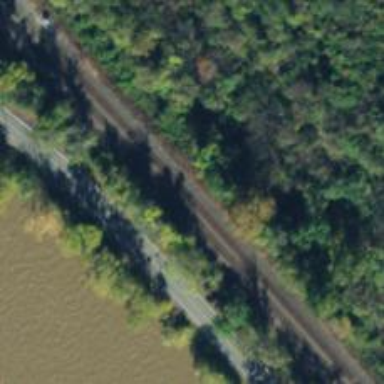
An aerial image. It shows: Railway track.